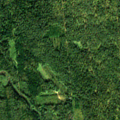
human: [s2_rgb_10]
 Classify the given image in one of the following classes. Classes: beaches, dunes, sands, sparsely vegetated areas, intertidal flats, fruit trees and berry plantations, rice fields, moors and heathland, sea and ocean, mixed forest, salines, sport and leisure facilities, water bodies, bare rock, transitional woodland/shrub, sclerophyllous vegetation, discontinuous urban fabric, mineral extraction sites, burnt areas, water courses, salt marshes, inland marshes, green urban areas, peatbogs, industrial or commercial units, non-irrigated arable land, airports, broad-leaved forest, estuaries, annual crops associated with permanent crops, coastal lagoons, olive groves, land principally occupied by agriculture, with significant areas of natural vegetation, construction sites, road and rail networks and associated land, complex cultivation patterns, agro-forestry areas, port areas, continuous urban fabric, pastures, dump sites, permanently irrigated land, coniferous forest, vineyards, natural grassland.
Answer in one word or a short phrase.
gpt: coniferous forest, mixed forest, transitional woodland/shrub